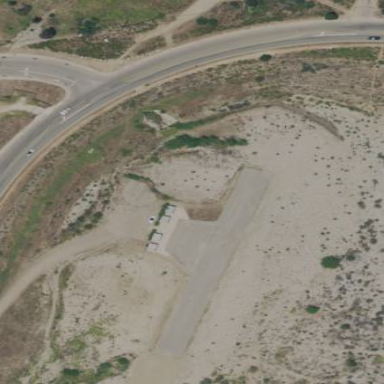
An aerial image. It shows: Concrete runway at the airport.